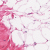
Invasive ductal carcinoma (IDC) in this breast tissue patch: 0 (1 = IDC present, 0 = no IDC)